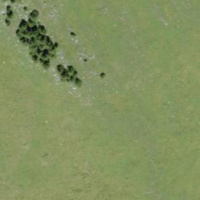
EUNIS habitat code: 24
Species observed at this site:
Campanula barbata